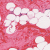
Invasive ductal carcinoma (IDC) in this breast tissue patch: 0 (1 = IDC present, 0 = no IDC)